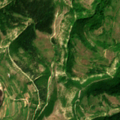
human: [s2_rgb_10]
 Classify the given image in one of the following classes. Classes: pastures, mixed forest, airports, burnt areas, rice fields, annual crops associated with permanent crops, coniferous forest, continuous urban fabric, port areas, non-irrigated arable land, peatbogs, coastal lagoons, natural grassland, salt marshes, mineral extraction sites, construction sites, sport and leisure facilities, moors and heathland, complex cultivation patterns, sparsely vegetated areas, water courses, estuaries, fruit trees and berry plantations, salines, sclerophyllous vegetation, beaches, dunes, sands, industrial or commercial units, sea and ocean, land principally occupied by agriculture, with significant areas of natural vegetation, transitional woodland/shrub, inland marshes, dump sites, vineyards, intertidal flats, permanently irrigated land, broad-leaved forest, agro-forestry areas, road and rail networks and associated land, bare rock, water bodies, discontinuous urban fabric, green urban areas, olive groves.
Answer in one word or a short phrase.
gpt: pastures, broad-leaved forest, natural grassland, transitional woodland/shrub, water bodies